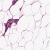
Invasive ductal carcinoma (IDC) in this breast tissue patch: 0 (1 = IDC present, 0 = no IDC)